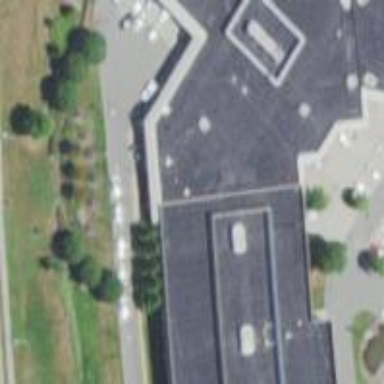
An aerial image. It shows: Car shop building.